A scalogram (wavelet time-scale view) of one vibration snapshot from a rotating machine is shown. Diagnose the rotating machine from this image, choosing from: normal, misalignment, unbalance, looseness.
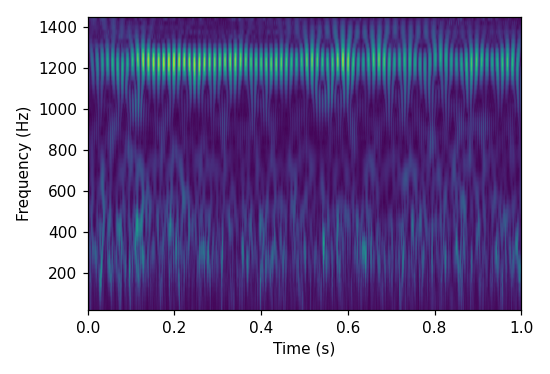
Answer: misalignment